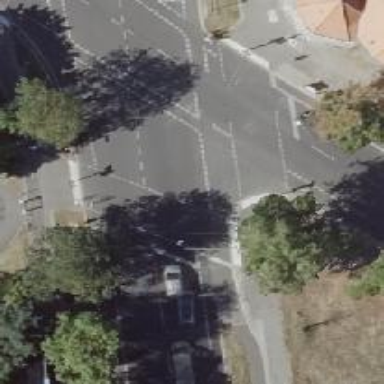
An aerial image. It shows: Crossing on the footway with traffic signals.